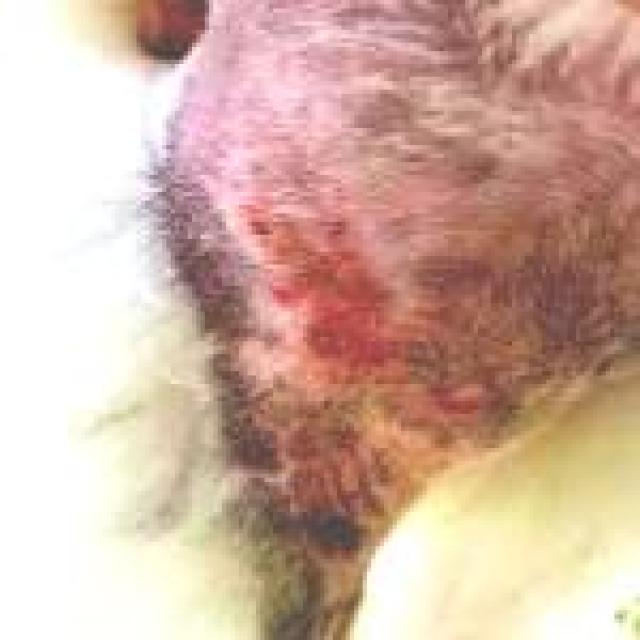
Canine fungal skin infection — characterized by alopecia, scaling, crusting, and circular lesions. Common agents include Malassezia and Candida species.